Question:
I figured out how to sort the data from most recent to least recent, but I'm having trouble figuring out a command to show a specific time frame. The years I'm looking for are 2016-2008. I included the data frame that needs to be filtered in the link.
It's my first time posting a picture, so it's only allowing me to post as it link. I hope it's visible.
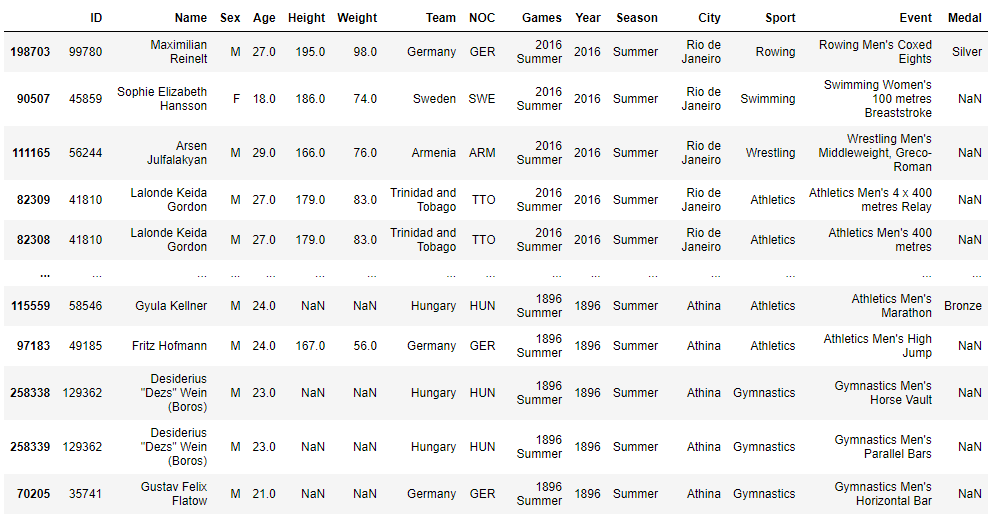
Answer: I take it this is a pandas dataframe?
it should just be:
'''
rows = data[(data.years >= 2008) & (data.years <= 2016)]
'''
where the dataframe is called 'data' and years is the row.